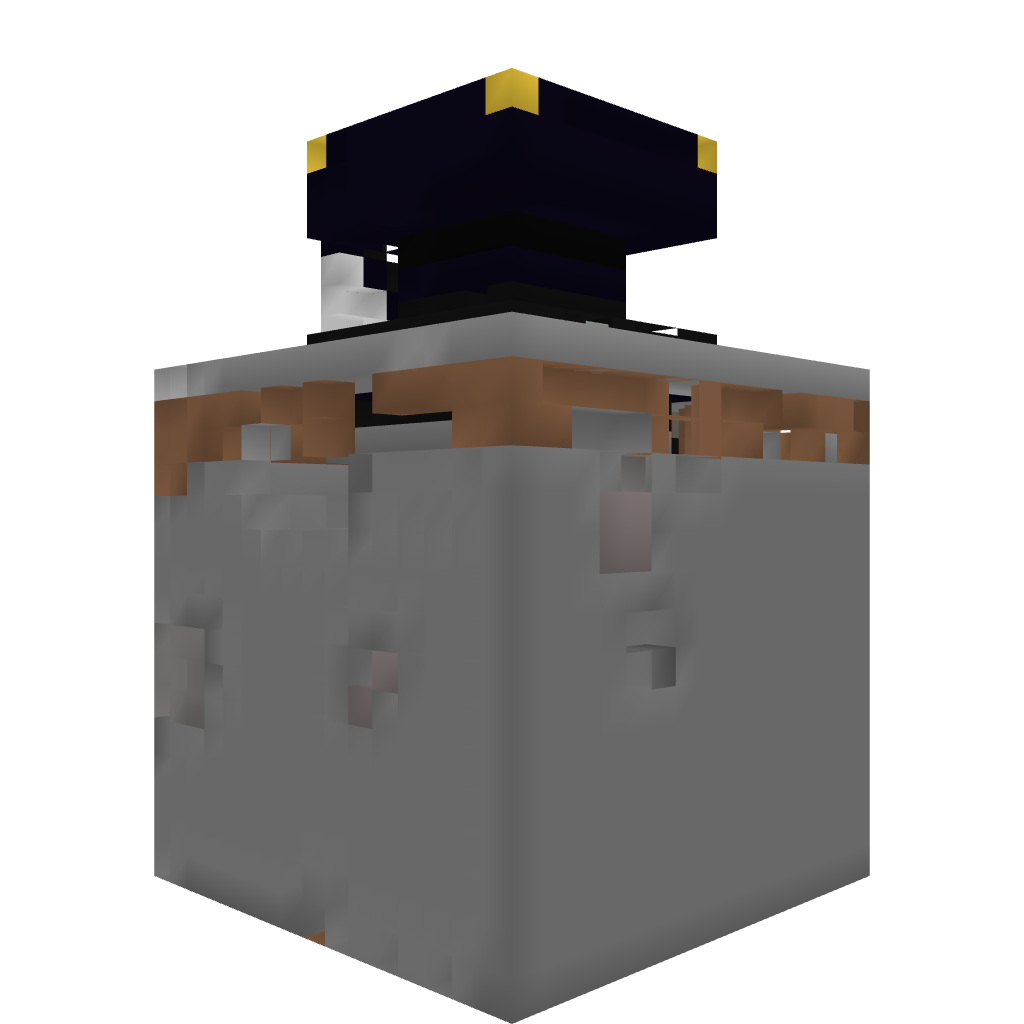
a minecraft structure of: Automatic player cannon